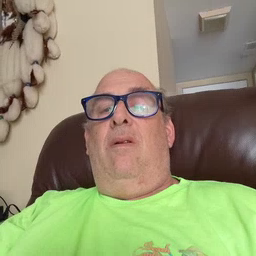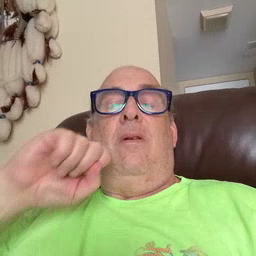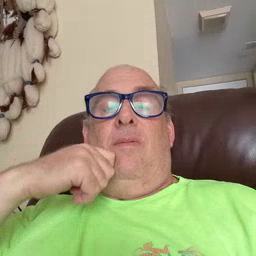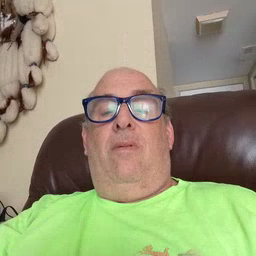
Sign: apple